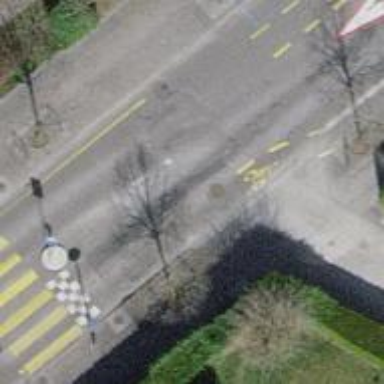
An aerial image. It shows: Tertiary road with asphalt surface and designated cycle lane.